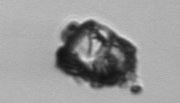
Label: Delphineis